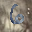
Label: 6